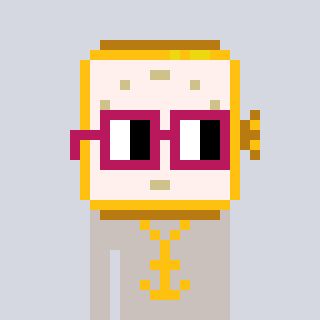
a pixel art character with square dark red glasses, a watch-shaped head and a foggrey-colored body on a cool background